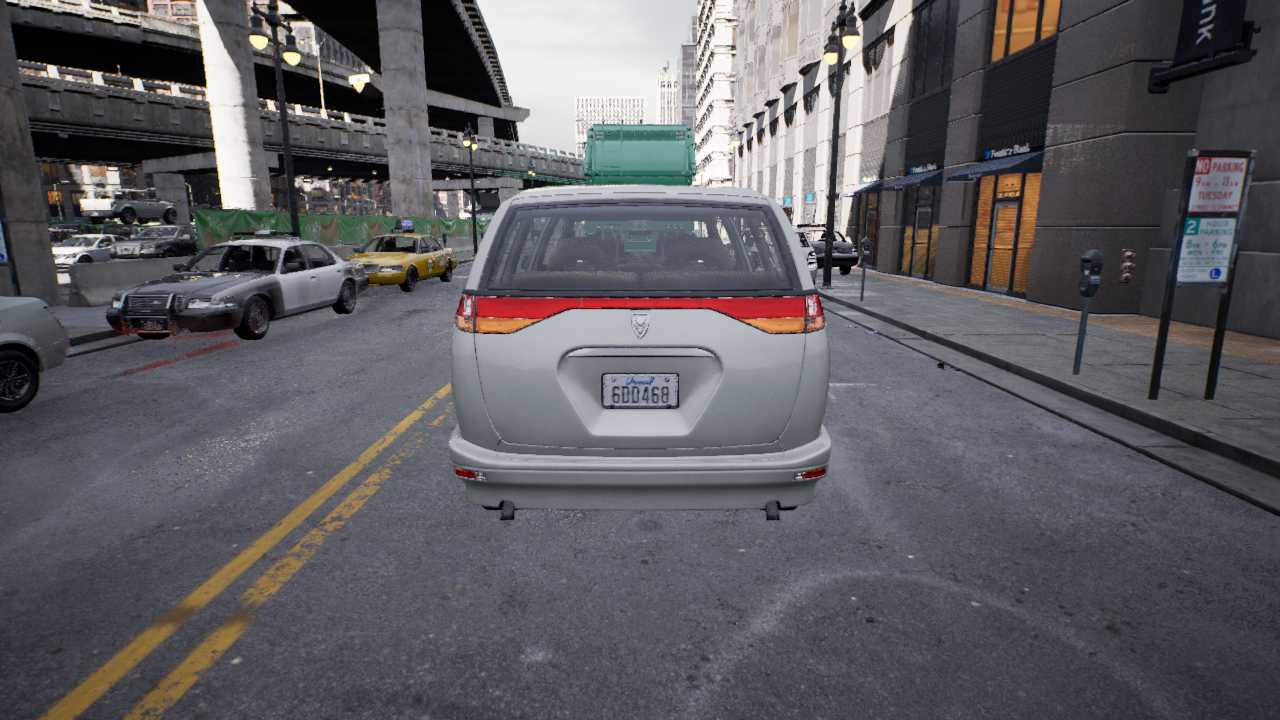
Venue: downtown
Lighting: clear day
Vehicle rig: minivan